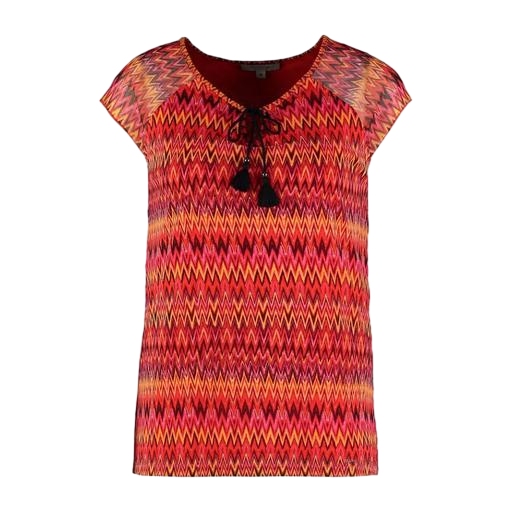
red plus size printed t-shirt only macy, multicolor kayla tassel printed tunic top, red printed tunic, white background